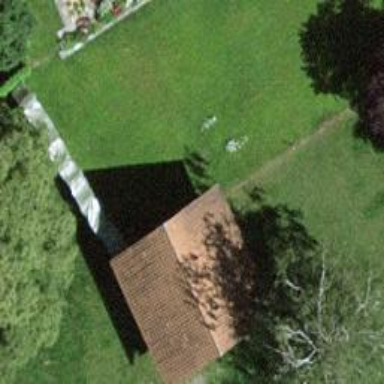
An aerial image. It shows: Rural barn.